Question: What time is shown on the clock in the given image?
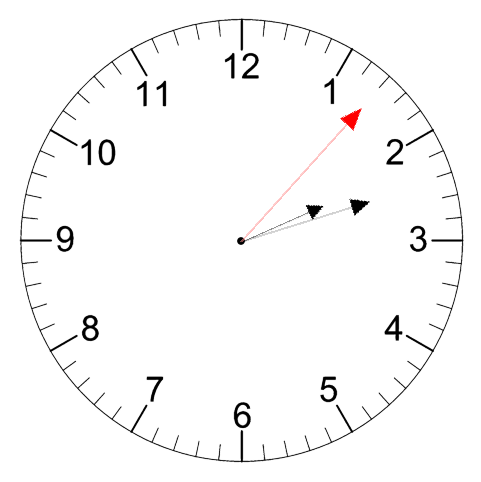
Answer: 02:12:07